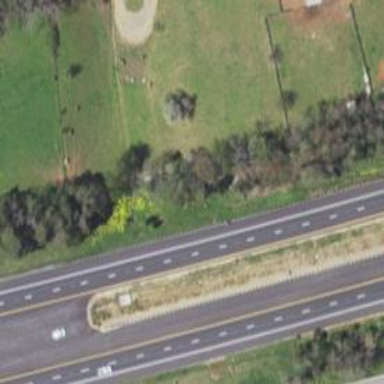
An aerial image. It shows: View of motorway.